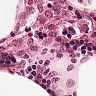
Metastatic tissue present: no